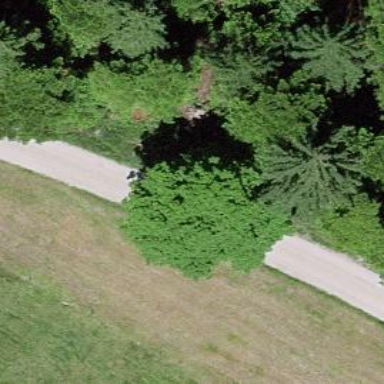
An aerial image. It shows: Bench.